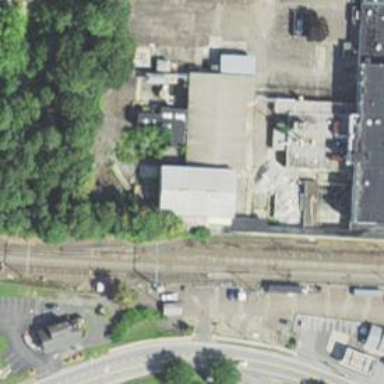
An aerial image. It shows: Rail spur service.